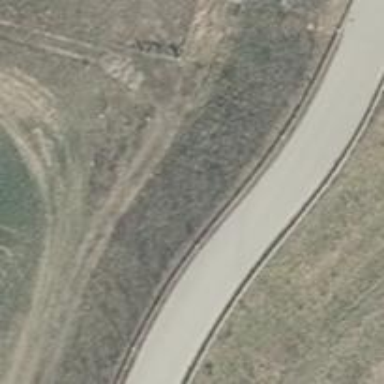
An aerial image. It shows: Unclassified road with asphalt surface.